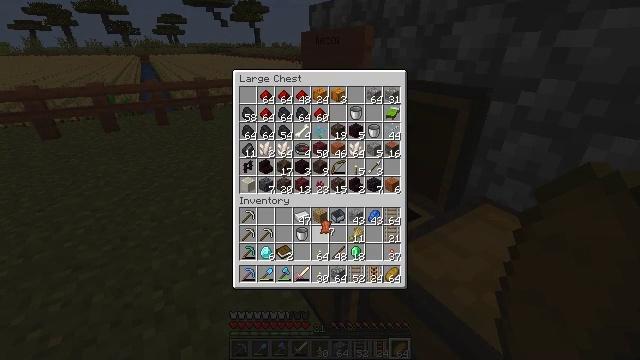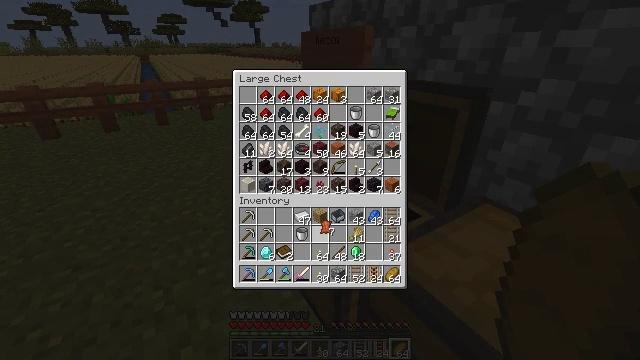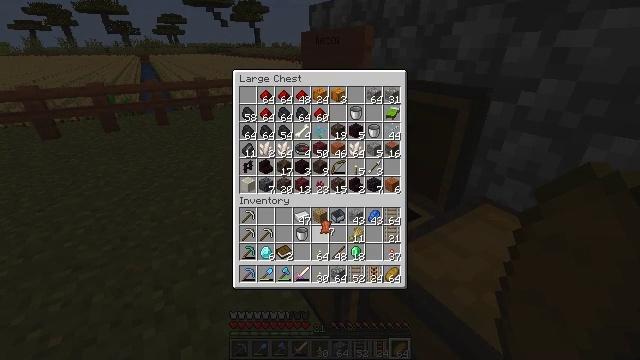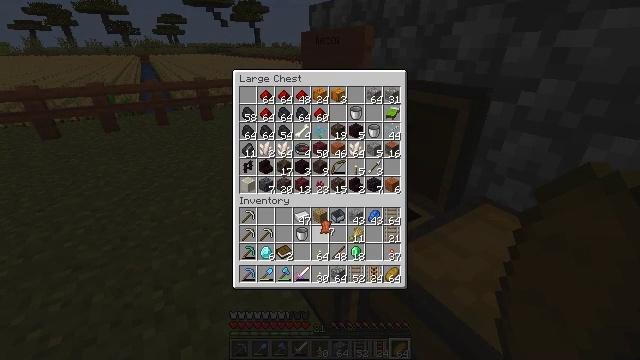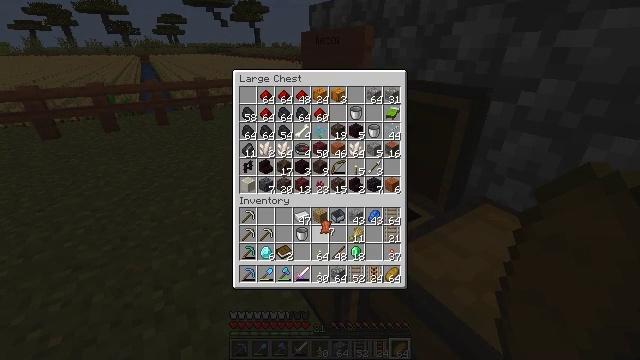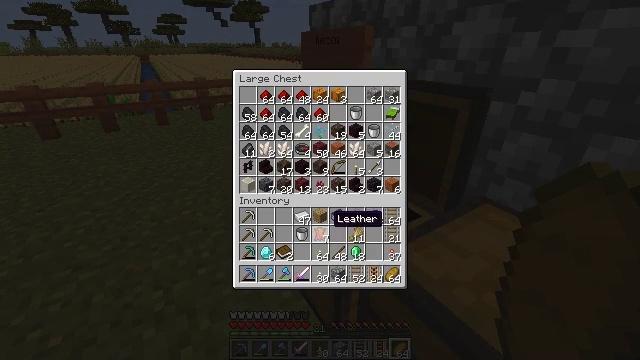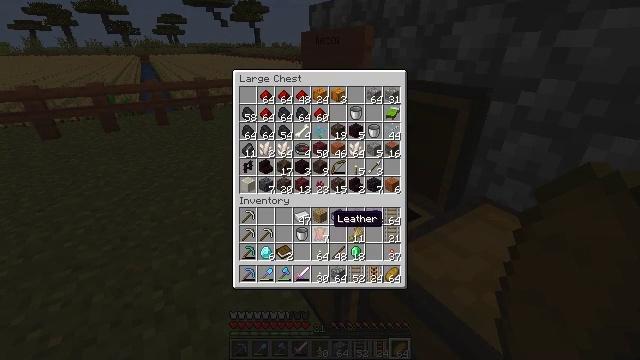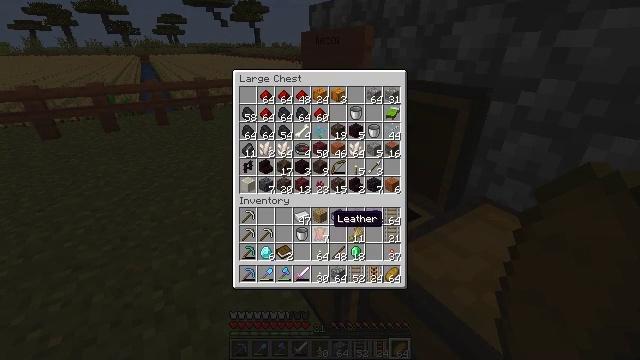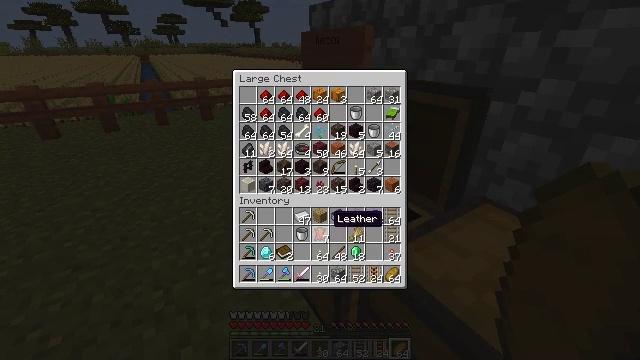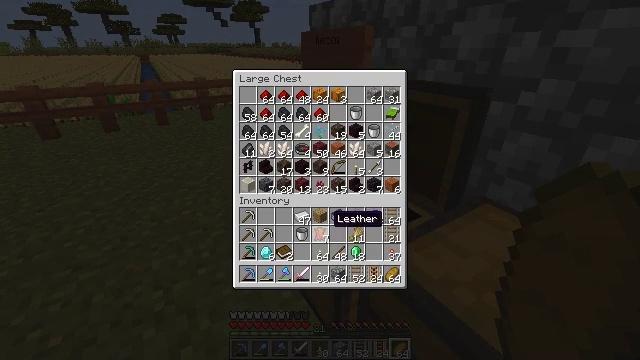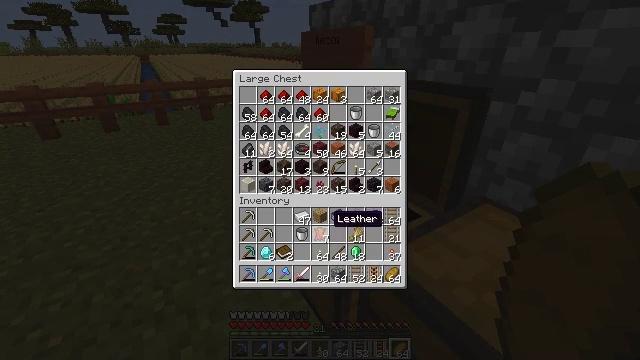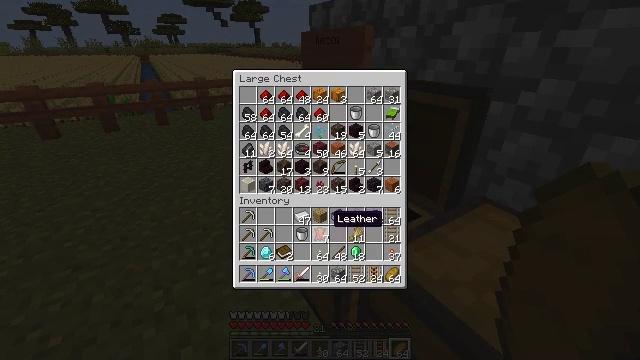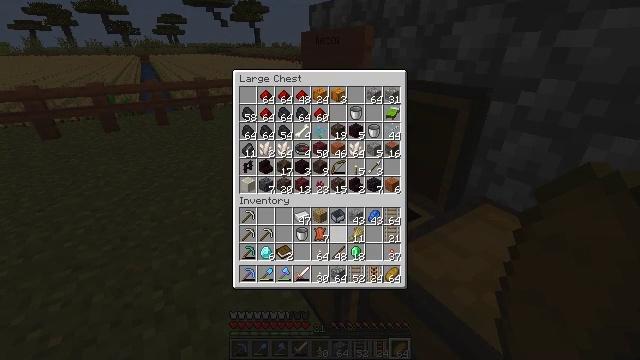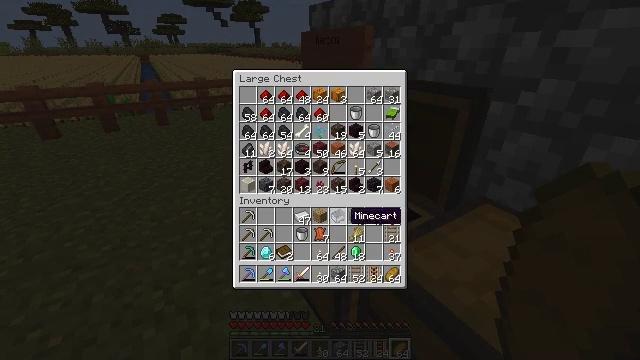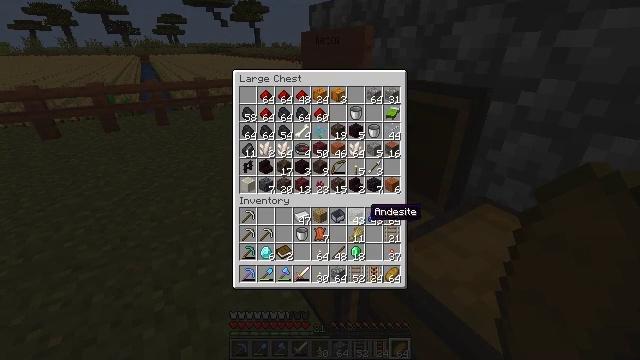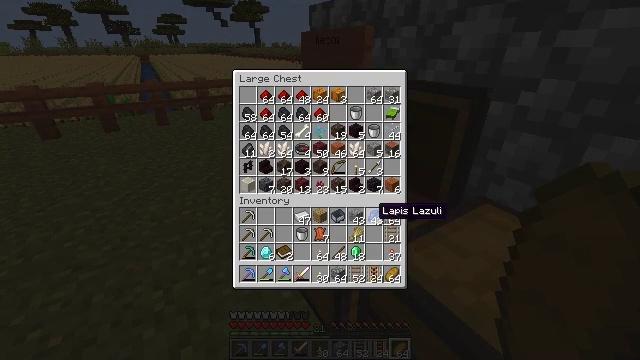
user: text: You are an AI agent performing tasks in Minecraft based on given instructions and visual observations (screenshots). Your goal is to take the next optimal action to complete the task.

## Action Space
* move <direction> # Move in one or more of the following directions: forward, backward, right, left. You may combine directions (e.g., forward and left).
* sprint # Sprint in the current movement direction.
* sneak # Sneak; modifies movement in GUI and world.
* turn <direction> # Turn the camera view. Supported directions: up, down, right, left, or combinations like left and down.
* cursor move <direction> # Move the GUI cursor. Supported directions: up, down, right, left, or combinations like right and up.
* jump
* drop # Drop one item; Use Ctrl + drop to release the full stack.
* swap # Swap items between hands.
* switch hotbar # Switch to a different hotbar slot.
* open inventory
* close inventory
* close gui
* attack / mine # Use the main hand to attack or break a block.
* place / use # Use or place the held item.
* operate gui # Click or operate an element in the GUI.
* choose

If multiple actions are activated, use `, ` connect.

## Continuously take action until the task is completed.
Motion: motion action
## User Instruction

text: Mine the sugar cane near rivers.
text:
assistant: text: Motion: no_op
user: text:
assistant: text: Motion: operate gui
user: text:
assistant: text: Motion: operate gui
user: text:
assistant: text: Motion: operate gui
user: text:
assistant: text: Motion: no_op
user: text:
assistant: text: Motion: no_op
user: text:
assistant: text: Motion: no_op
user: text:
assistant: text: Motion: no_op
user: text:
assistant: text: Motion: no_op
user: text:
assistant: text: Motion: no_op
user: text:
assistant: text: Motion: no_op
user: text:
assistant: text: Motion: no_op
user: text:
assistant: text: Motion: cursor move right
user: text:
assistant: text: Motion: cursor move right
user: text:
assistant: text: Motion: cursor move right
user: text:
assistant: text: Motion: no_op
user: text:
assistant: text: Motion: no_op
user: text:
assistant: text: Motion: no_op
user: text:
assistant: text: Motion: cursor move right
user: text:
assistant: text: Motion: no_op
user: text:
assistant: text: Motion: no_op
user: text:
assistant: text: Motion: no_op
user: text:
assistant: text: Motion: no_op
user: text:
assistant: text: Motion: no_op
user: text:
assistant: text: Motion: no_op
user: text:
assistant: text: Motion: no_op
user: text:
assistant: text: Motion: no_op
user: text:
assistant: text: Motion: no_op
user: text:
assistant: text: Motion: no_op
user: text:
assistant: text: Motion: no_op